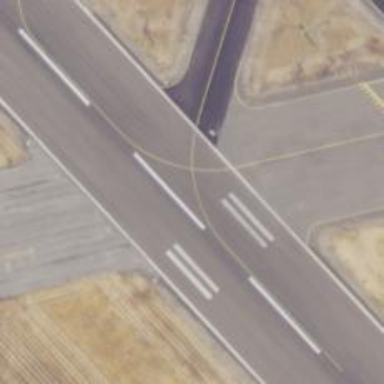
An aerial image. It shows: View of taxiway at the airport.